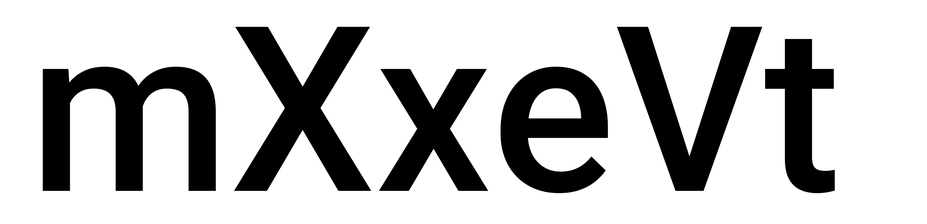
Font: Roboto_Medium